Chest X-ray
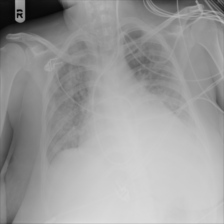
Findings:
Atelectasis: negative
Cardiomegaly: negative
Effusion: negative
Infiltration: negative
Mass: negative
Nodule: negative
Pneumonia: negative
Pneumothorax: negative
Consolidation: negative
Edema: negative
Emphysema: negative
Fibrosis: negative
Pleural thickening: negative
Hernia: negative